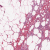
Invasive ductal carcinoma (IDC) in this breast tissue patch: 0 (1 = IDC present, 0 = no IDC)